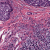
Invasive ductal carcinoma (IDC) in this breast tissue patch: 0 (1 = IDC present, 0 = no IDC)